Interaction volume radius: 5 \u00c5
Interaction volume height: 50 \u00c5
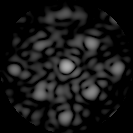
Disorder parameter: 0.2403